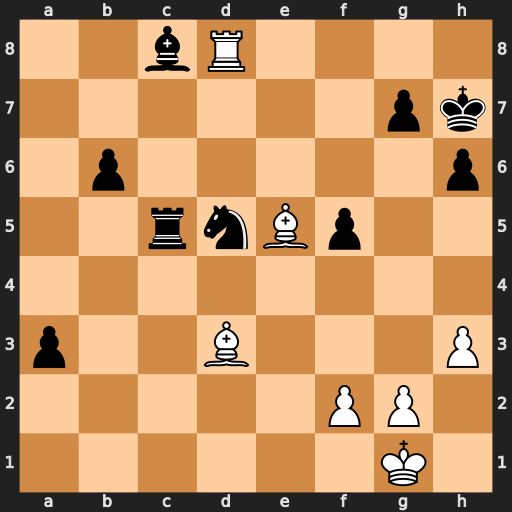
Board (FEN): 2bR4/6pk/1p5p/2rnBp2/8/p2B3P/5PP1/6K1
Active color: w
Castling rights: -
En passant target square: -
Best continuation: Rxc8 Ne7 Rxc5